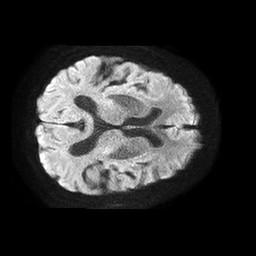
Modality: TRACE
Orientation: axial
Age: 72
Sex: female
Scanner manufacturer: philips
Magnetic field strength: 1.5 T
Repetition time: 4.6 s
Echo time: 0.08631 s